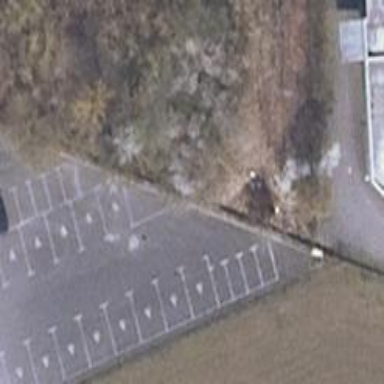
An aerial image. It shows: Asphalt parking aisle designated as service road.